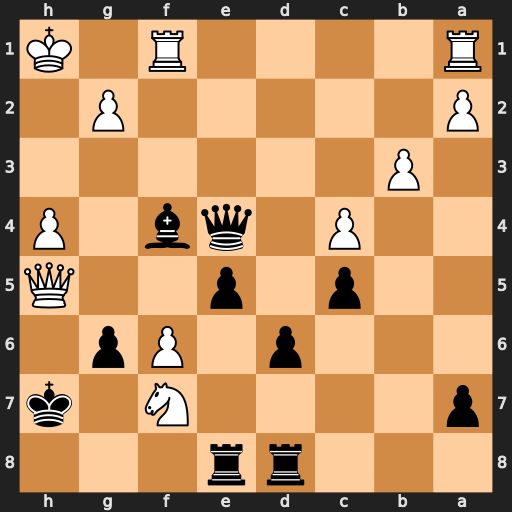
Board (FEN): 3rr3/p4N1k/3p1Pp1/2p1p2Q/2P1qb1P/1P6/P5P1/R4R1K
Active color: b
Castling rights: -
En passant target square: -
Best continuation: gxh5 Ng5+ Bxg5